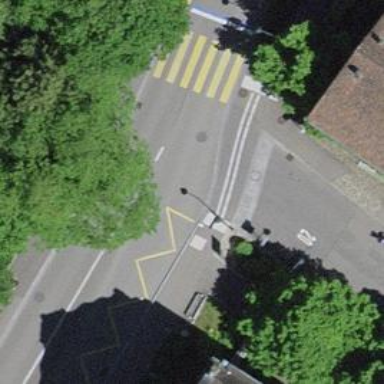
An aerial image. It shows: Bus stop equipped with public transport stop position.